Question: My question is somewhat related to <URL> but I'd like to actually the black border for each symbol since I have instances where symbols overlap and I think having the border would help. However, I have and based on a variable inside the aesthetics in geom_point so the solution of using shape=21 and color=NA does not quite solve my issue here: I want filled symbols with the color based on a variable and shaped based on another variable.
Can this be done? Or should I be approaching this in a different way?
'''
df <- data.frame("lon"= c(-95.350278, -95.257593, -104.987625, -104.998113),
"lat"= c(29.752778, 29.733726, 39.751184, 39.704005),
"type"= c("aa", "bb", "aa", "bb"),
"mean"= c(5.369, 3.476, 7.857, 2.356))
states<-map_data("state")
mymap<- ggplot(data = states) +
geom_polygon(aes(x = long, y = lat, group = group), fill=NA, color = "black") +
coord_fixed(1.3) +
guides(fill=FALSE)+
geom_point(data=df, aes(x=lon, y=lat, color=mean, shape=type),size=5, alpha=0.8)+
scale_colour_gradient(low = "royalblue4", high = "red")+
theme_bw()+
theme(legend.position = "right",
axis.text = element_blank(),axis.line = element_blank(),
axis.ticks = element_blank(),panel.border = element_blank(),
panel.grid = element_blank(),axis.title = element_blank(),
plot.title = element_text(hjust=0.5, size=14, face="bold"))
print(mymap)
'''
My map :

Thanks for everyone's time and suggestions.
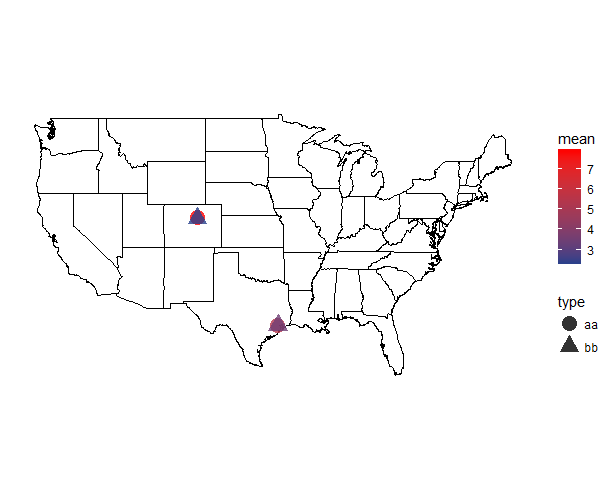
Answer: You need to use "fill" for colouring the shapes and then set "color" as black to get a boarder around them.
'''
mymap <- ggplot(data = states) +
geom_polygon(aes(x = long, y = lat, group = group), fill = NA, color = "black") +
coord_fixed(1.3) +
geom_point(data = df, aes(x = lon, y = lat, fill = mean, shape = type), color = "black", size=5, stroke = 2) +
scale_fill_gradient(low = "royalblue4", high = "red") +
scale_shape_manual(values = c(24,21)) +
theme_bw() +
theme(legend.position = "right",
axis.text = element_blank(), axis.line = element_blank(),
axis.ticks = element_blank(), panel.border = element_blank(),
panel.grid = element_blank(), axis.title = element_blank(),
plot.title = element_text(hjust = 0.5, size = 14, face = "bold"))
'''
<URL>